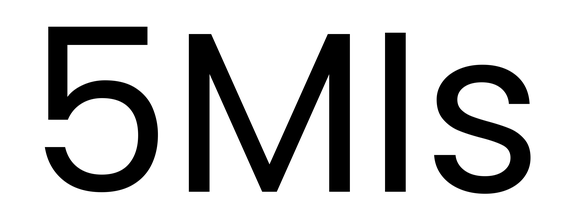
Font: Poppins-Regular